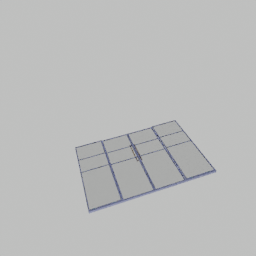
Label: architecture